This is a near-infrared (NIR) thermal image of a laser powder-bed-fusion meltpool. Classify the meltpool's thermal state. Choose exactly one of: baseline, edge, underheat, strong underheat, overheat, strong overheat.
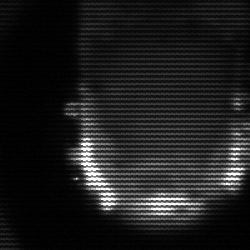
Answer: baseline